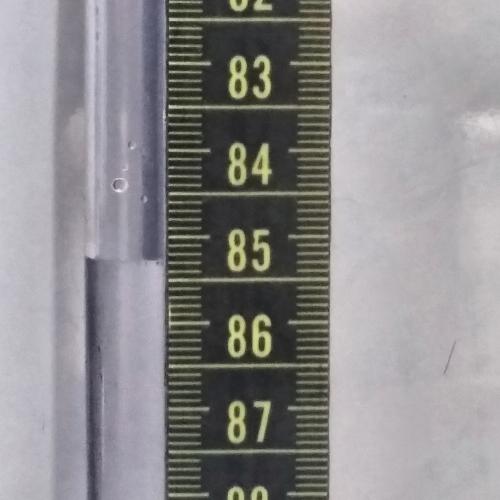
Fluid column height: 85.3 cm